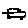
Label: car